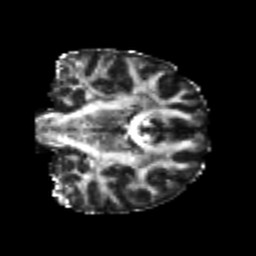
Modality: FA
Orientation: coronal
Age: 24
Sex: male
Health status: healthy
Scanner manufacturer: philips
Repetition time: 7.388 s
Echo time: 0.08599 s